Question: I am using asp.net web api and I want to try to see if my method work. The way I see people do this alot is through fiddler. I am trying to do this myself but I can't get it to work.
I go to the composer tab and do this.

'''
public IQueryable<FoodLogRecord> Get(string email)
{
return null;
}
'''
but I get a 404 back. I also put a break point in the method and it never goes in.
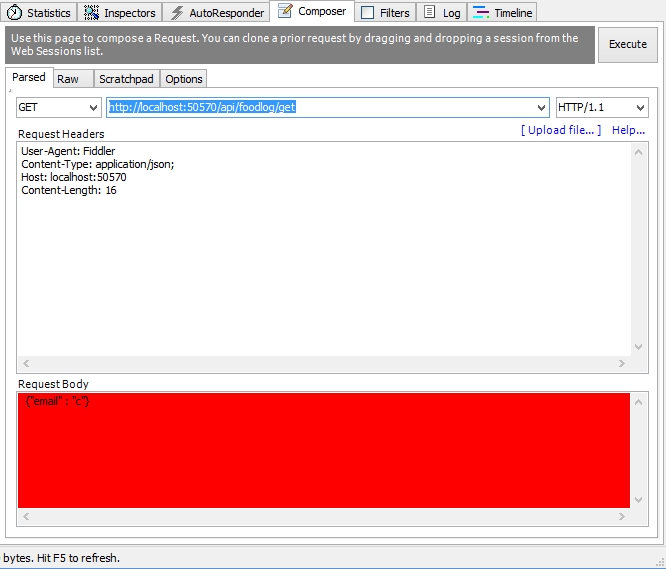
Answer: Use the URL
'''
http://localhost:50570/api/foodlog?email=c
'''
Remove the Content-Length and the text from the request body. You can't send a body with a GET request.